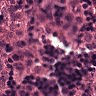
Metastatic tissue present: no